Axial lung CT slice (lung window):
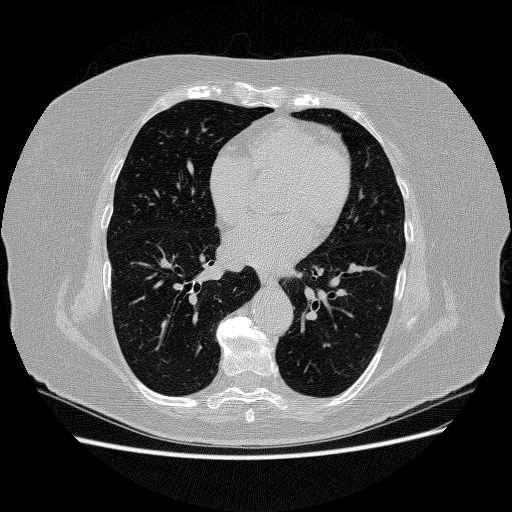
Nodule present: no